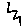
Label: zigzag